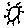
Label: sun